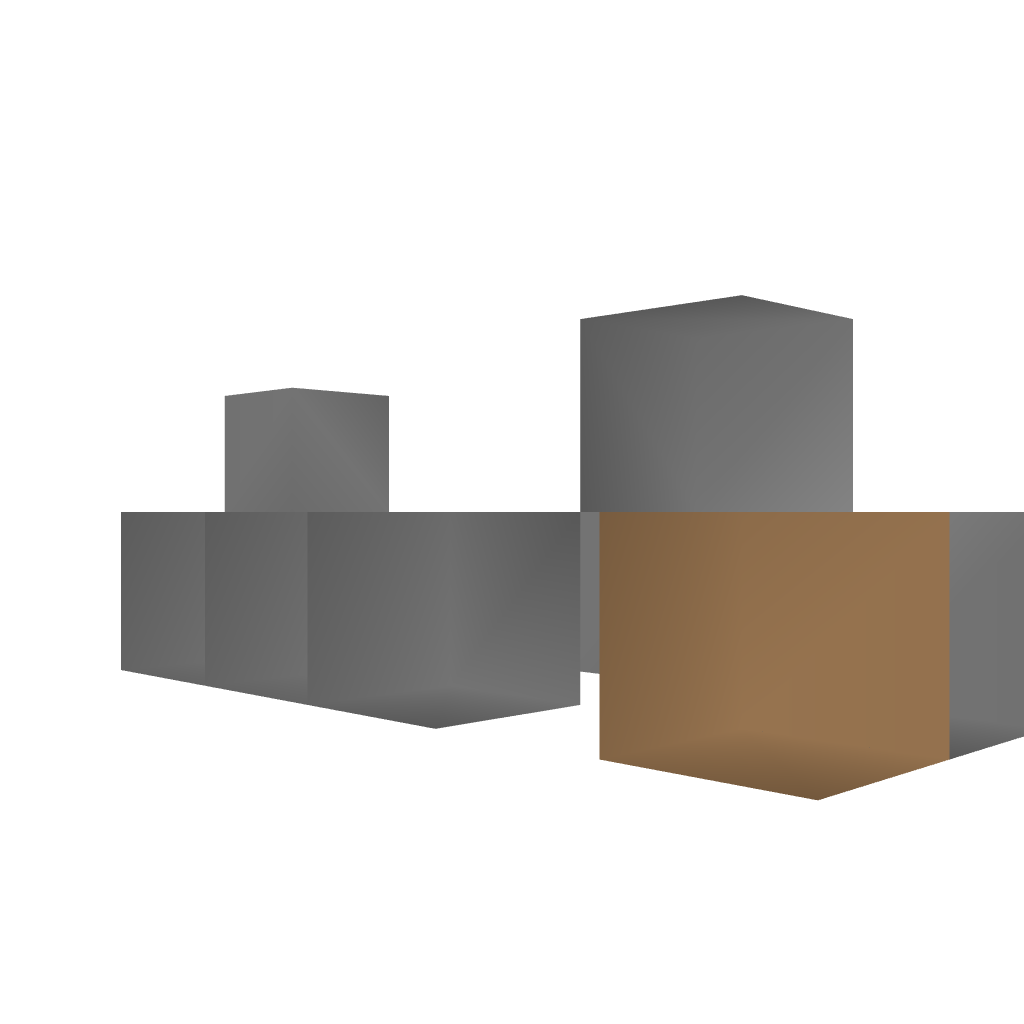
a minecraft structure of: No Night Device bad low quality